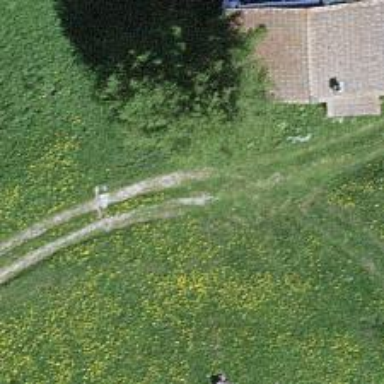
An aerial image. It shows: Grassy track.